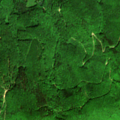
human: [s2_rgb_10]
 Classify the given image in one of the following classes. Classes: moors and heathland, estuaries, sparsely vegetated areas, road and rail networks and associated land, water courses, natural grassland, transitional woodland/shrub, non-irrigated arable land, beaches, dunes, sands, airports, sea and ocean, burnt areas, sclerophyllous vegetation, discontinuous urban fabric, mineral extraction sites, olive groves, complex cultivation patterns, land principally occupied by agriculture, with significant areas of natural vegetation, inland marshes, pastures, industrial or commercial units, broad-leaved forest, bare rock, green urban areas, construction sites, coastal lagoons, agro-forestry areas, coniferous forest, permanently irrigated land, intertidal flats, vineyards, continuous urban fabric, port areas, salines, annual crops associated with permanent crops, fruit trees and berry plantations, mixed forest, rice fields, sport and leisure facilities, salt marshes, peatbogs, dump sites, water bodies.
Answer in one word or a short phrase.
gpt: land principally occupied by agriculture, with significant areas of natural vegetation, broad-leaved forest